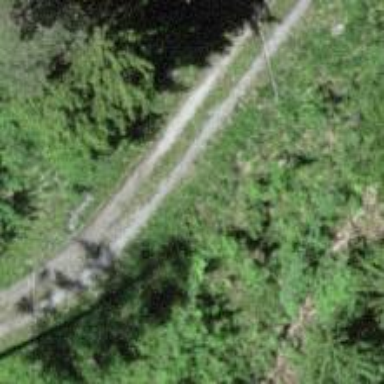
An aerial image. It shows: Unpaved track with grade 4 quality.